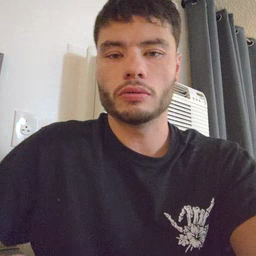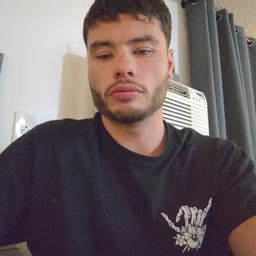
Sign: brown